Field crop: tomato
Growth stage: 1
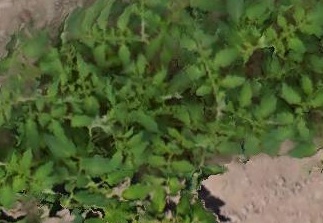
Species: tomato